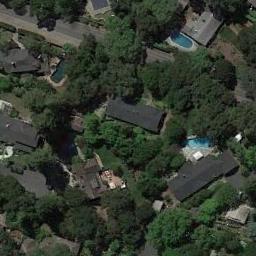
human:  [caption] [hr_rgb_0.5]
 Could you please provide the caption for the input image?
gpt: The medium residential is next to some trees .

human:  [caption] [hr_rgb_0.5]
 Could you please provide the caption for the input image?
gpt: The medium residential area has some dense houses and lots of trees are among these houses .

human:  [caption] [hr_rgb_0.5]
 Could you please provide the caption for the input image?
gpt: There are many trees in the middle residential area .

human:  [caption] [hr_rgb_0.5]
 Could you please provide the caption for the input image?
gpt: The houses in the medium - sized residential area are arranged in an orderly fashion .

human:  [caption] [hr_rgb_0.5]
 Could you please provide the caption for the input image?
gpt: There are many green trees and some black buildings on the medium residential area .